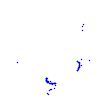
Particle: proton